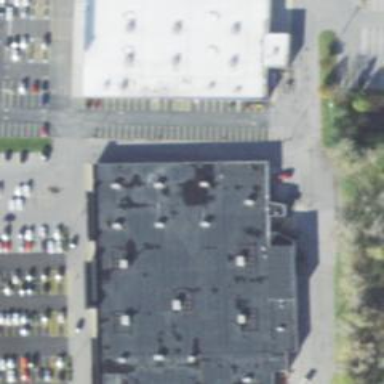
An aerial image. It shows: Retail building.